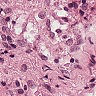
Metastatic tissue present: no